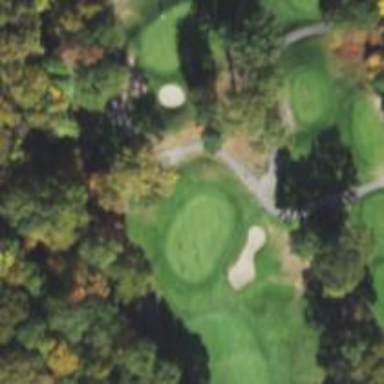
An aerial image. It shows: Golf hole.